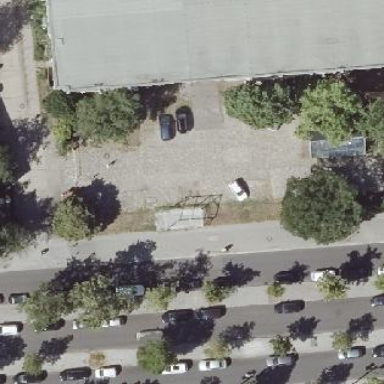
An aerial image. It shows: Parking area with cobblestone surface.